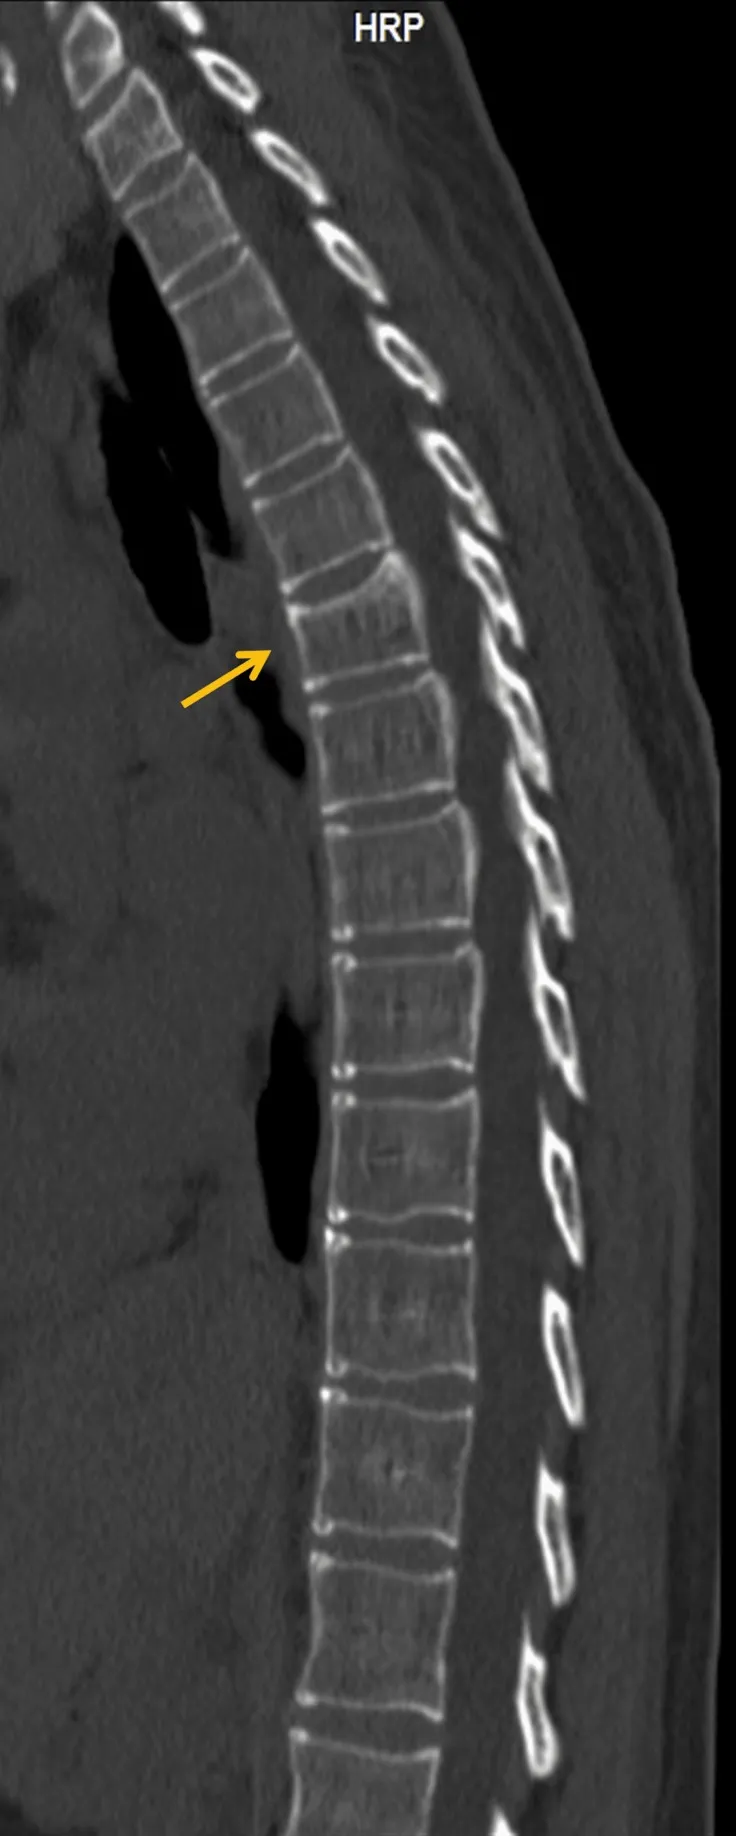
Dorsal spine CT scan. Dorsal spine CT scan revealing a fracture of the upper platform of the sixth dorsal vertebrae (yellow arrow) with slight depression and associated subchondral sclerosis with very slight flattening of the vertebrae that remained aligned, without compromising the vertebral canal or the contiguous intervertebral foramina. Disc herniations were not identified, and the vertebral canal and intervertebral foramina had adequate dimensions.
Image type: radiology (ct)